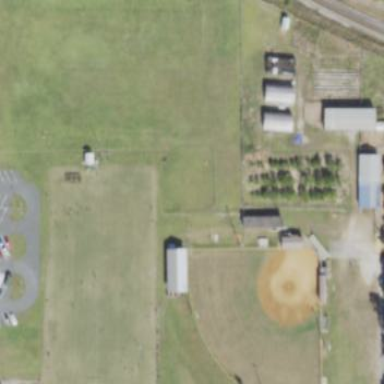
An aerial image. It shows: Baseball pitch for leisure land activities.